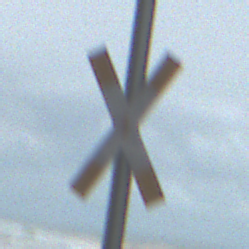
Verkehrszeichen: Andreaskreuz
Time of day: Midday
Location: Roofed (Beach)
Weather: Overcast
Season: NotSpecified
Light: Natural